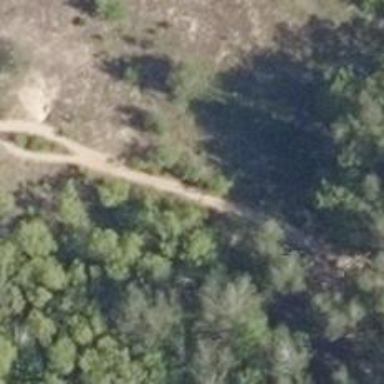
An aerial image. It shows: Sandy path with track type of grade 5.